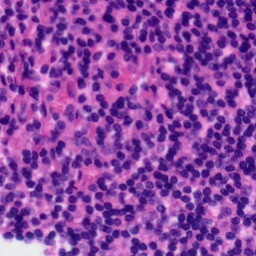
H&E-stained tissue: Tonsil